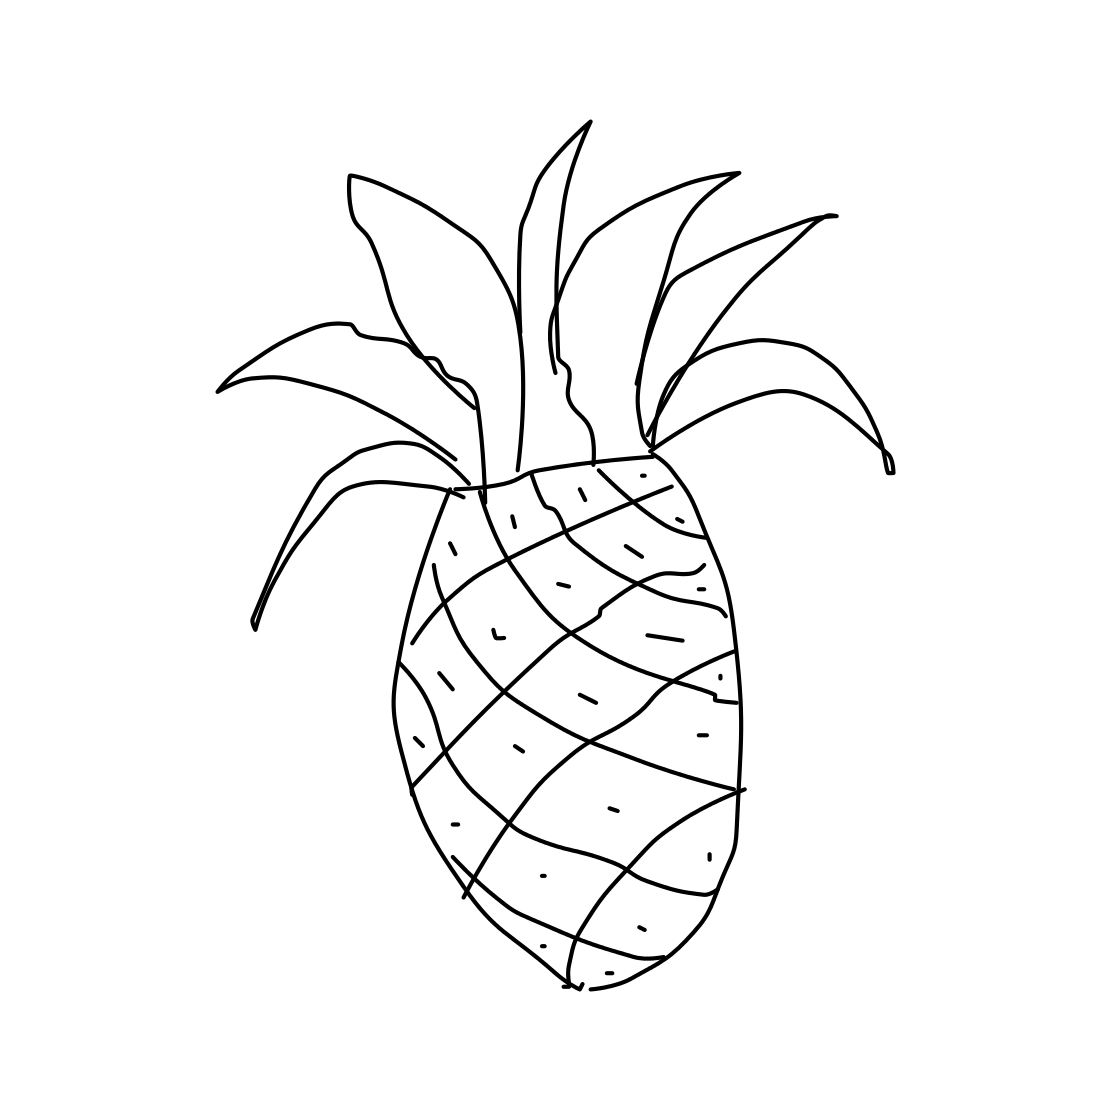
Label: pineapple